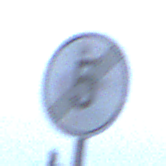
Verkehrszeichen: EndeGeschwindigkeit5
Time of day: Dawn
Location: Outdoor (Urban)
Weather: Clear
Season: NotSpecified
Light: Natural